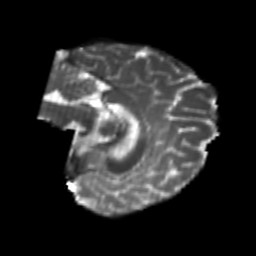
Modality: T2w
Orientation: sagittal
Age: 25
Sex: female
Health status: healthy
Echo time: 0.074 s